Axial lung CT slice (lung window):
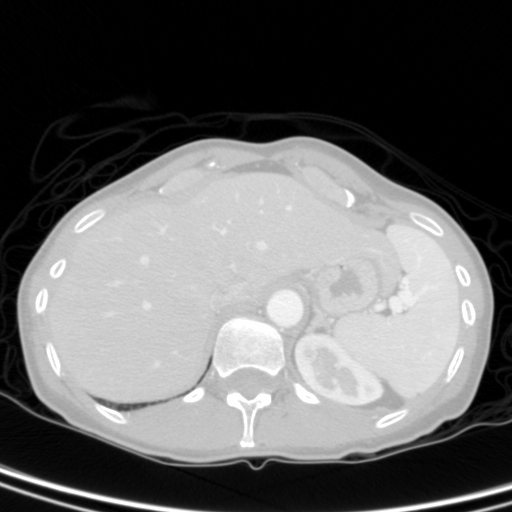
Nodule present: no